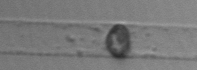
Label: Dactyliosolen_blavyanus